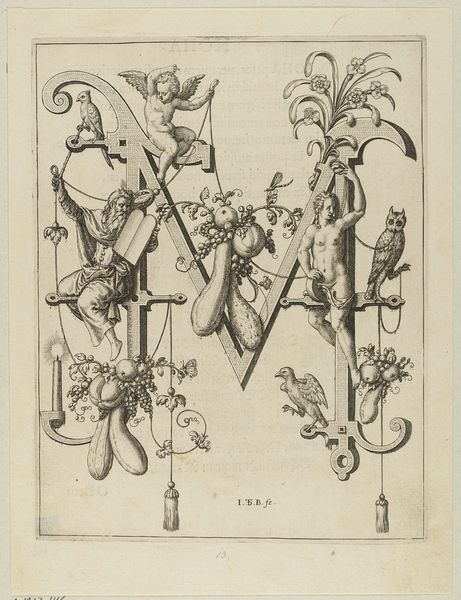
Titel: Der Buchstabe M, Blatt aus der Folge 'Nova Alphati Effictio Historiis'
Künstler: Johann Theodor de Bry
Standort: Hamburg
Institution: Museum für Kunst und Gewerbe Hamburg
Schlagwörter: akt, vogel, frau, engel, frucht, gemüse, schrift, papier, frauenakt, grafik, graphik, ornamente, kerze, fotografie, photographie, moses, druckgraphik, druckgrafik, stich, schwarzweiß, buchstabe, buchstaben, putten, kupferstich, eule, amoretten, groteske, alphabet, eulen, rollwerk, beschlagwerk, gerippt, aktdarstellung, weibliche, reproduktionen, m, druckerzeugnisse, pflanzenornamente, schweifwerk, früchte, vögel, tierornamente, ornamentstich, vorlageblätter, schweifgroteske